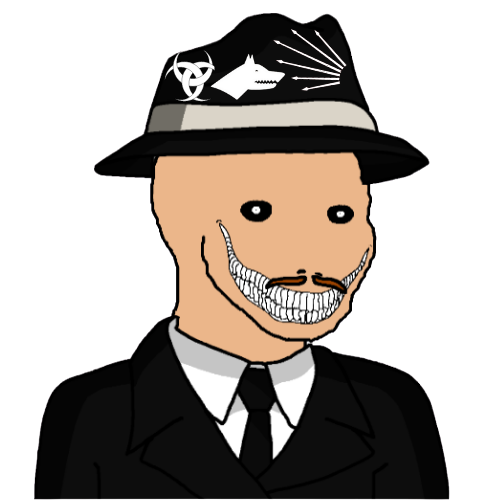
Label: 5_Oomer